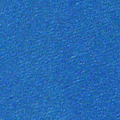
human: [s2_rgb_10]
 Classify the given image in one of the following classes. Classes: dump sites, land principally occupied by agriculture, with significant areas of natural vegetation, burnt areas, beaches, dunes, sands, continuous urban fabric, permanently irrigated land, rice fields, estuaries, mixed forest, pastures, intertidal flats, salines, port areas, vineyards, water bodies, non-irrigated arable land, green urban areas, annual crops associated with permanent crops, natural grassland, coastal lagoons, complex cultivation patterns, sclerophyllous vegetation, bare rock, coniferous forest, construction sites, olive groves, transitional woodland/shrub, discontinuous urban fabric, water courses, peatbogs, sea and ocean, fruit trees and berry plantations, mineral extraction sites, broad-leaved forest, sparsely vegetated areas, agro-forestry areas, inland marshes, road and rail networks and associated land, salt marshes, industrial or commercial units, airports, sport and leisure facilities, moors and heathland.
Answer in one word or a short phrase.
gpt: sea and ocean